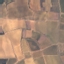
Label: PermanentCrop